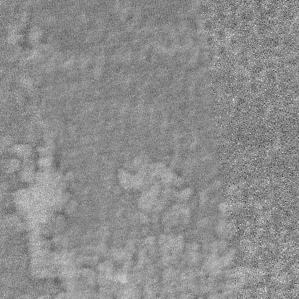
Label: frost